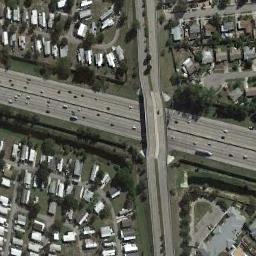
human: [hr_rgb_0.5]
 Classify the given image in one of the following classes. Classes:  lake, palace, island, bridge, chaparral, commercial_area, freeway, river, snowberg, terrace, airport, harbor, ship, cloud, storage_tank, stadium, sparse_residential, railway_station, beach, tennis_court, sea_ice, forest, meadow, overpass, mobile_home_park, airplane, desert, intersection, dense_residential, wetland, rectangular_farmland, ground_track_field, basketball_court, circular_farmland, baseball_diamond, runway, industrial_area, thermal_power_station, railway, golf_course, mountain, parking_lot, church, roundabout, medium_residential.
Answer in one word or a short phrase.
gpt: overpass